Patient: sex M, age 66
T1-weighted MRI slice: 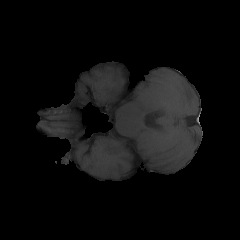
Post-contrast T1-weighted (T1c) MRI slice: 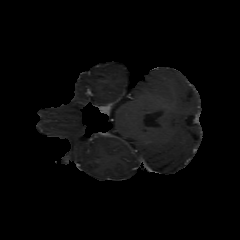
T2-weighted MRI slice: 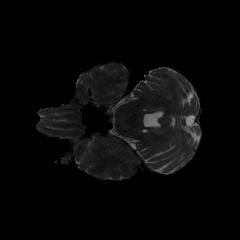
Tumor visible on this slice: no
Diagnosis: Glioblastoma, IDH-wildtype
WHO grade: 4